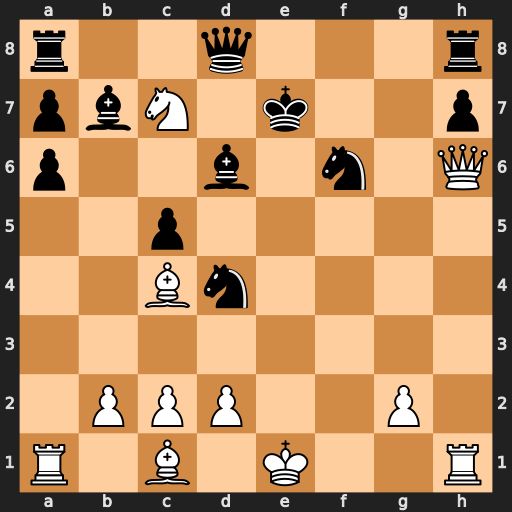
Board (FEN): r2q3r/pbN1k2p/p2b1n1Q/2p5/2Bn4/8/1PPP2P1/R1B1K2R
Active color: w
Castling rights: KQ
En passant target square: -
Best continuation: Qg7#